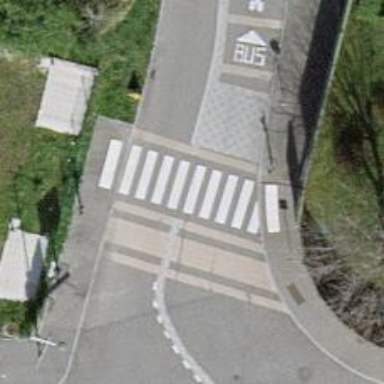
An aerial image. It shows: Crossing with zebra traffic signals.